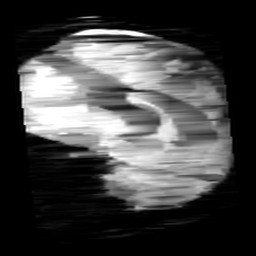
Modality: minIP
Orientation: sagittal
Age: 11
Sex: female
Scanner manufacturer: siemens
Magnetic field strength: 3 T
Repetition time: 0.027 s
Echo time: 0.02 s